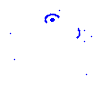
Particle: kaon